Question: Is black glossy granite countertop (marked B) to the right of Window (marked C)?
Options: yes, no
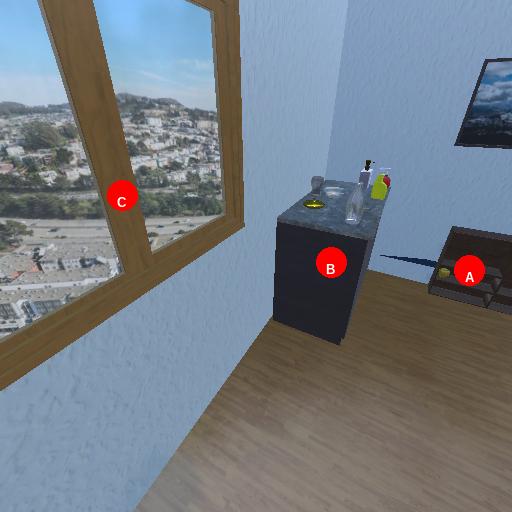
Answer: yes